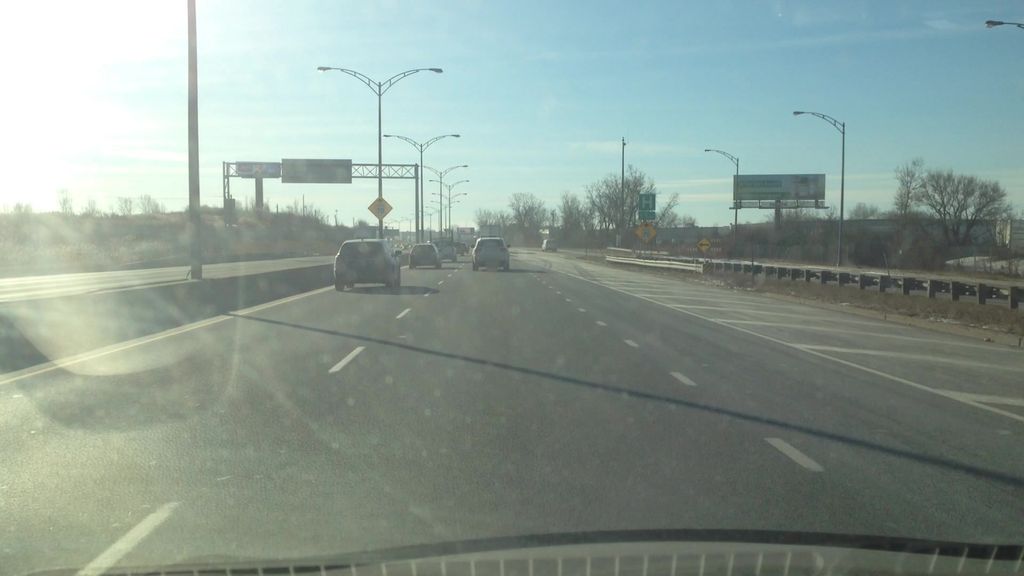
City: montreal